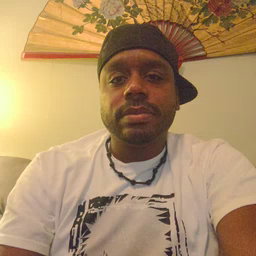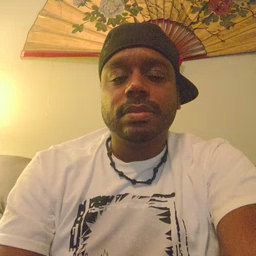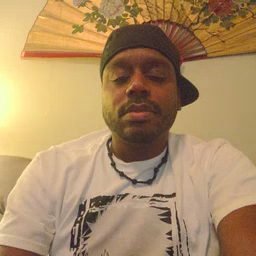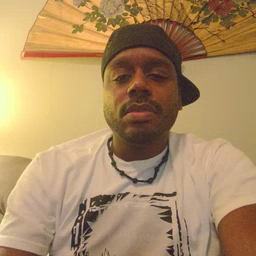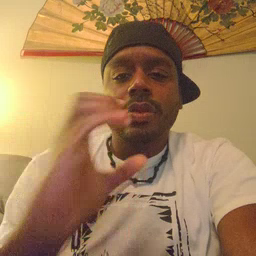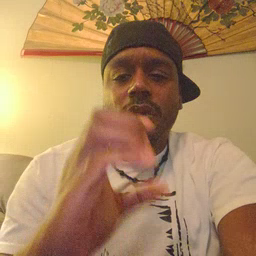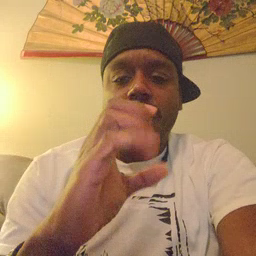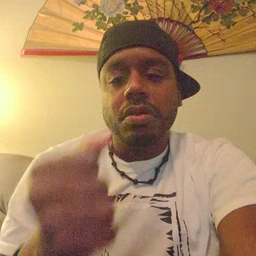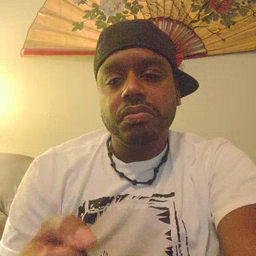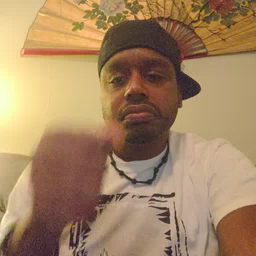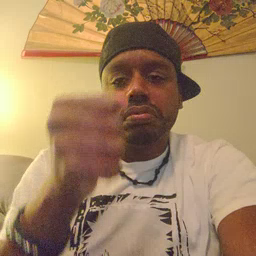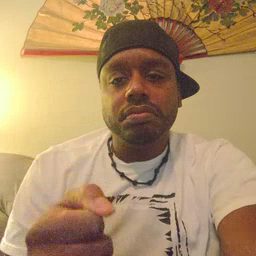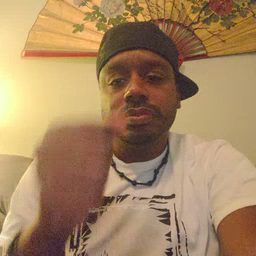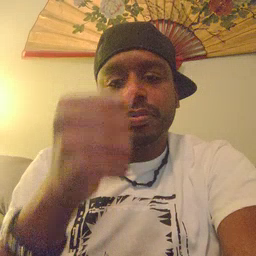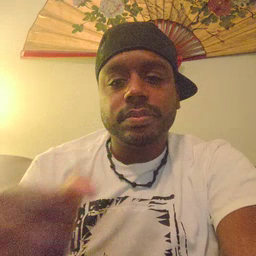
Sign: car